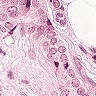
Metastatic tissue present: yes